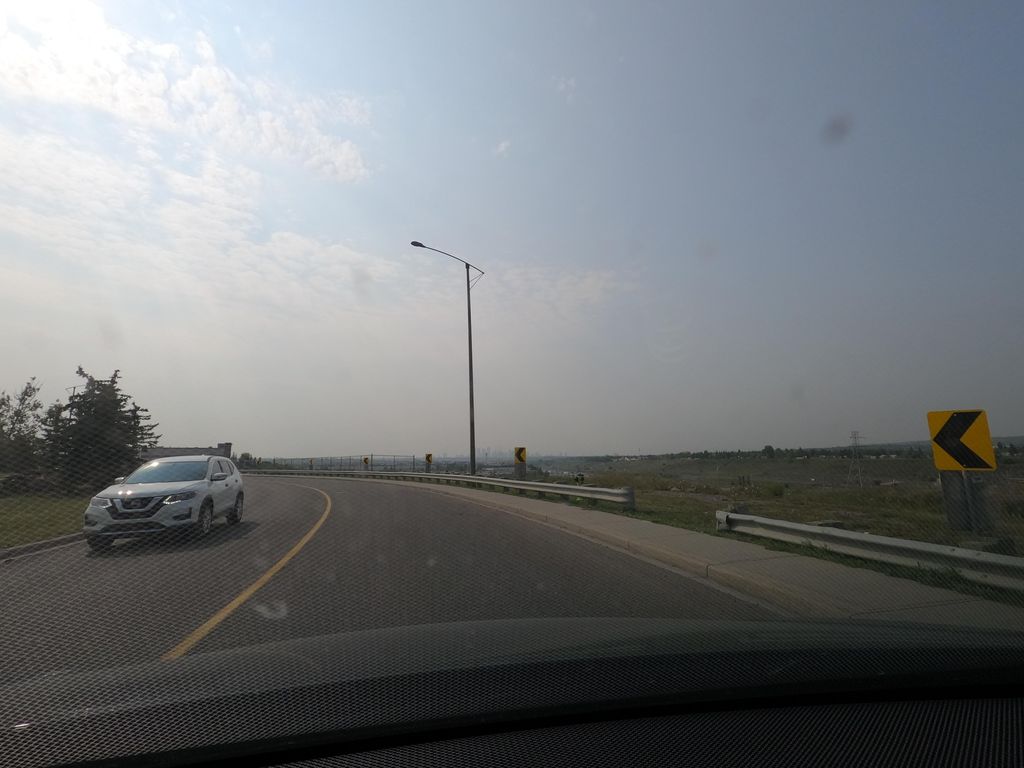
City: calgary